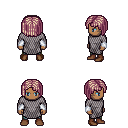
a pixel art fantasy rpg character, male body template, human, dark skin, chain mail, teal pants, white blonde pageboy hairstyle, white cloth bracers, brown shoes, four views (front, back, left, right), 2x2 character sprite sheet, small pixel art, hard edges, no anti-aliasing